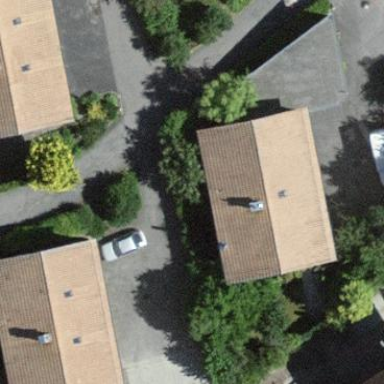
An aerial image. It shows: Residential building.